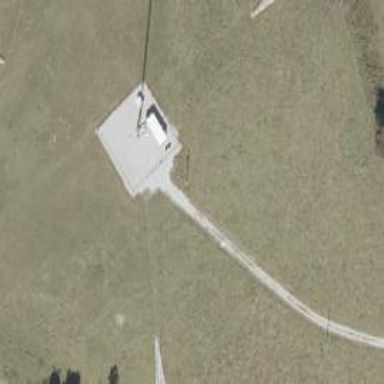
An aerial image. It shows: Communication mast tower.